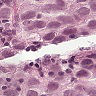
Metastatic tissue present: yes